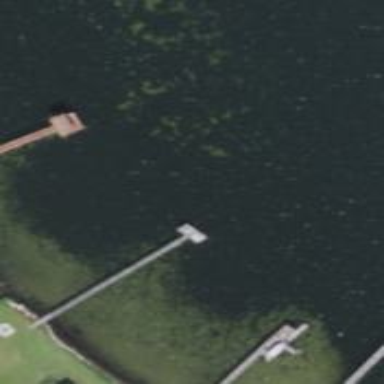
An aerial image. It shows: Man-made pier.